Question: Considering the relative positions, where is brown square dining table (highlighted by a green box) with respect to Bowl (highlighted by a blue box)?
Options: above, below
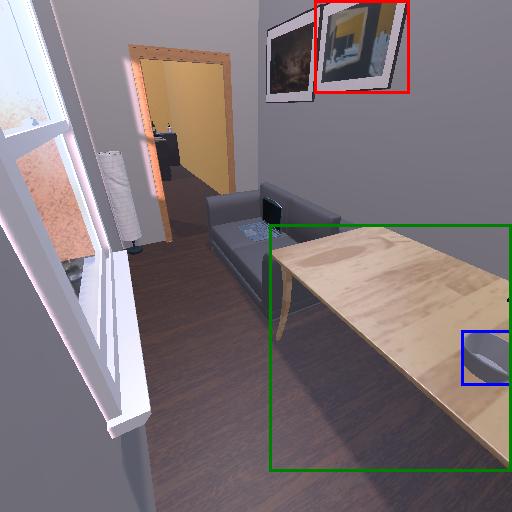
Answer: above